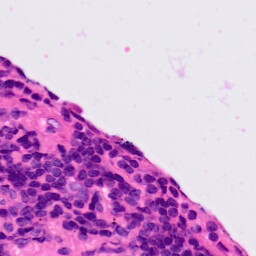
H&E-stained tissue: Lung